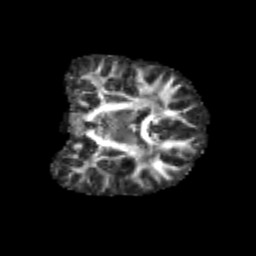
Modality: FA
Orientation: coronal
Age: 9
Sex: male
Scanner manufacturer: siemens
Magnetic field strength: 3 T
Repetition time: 3.8 s
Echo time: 0.07 s